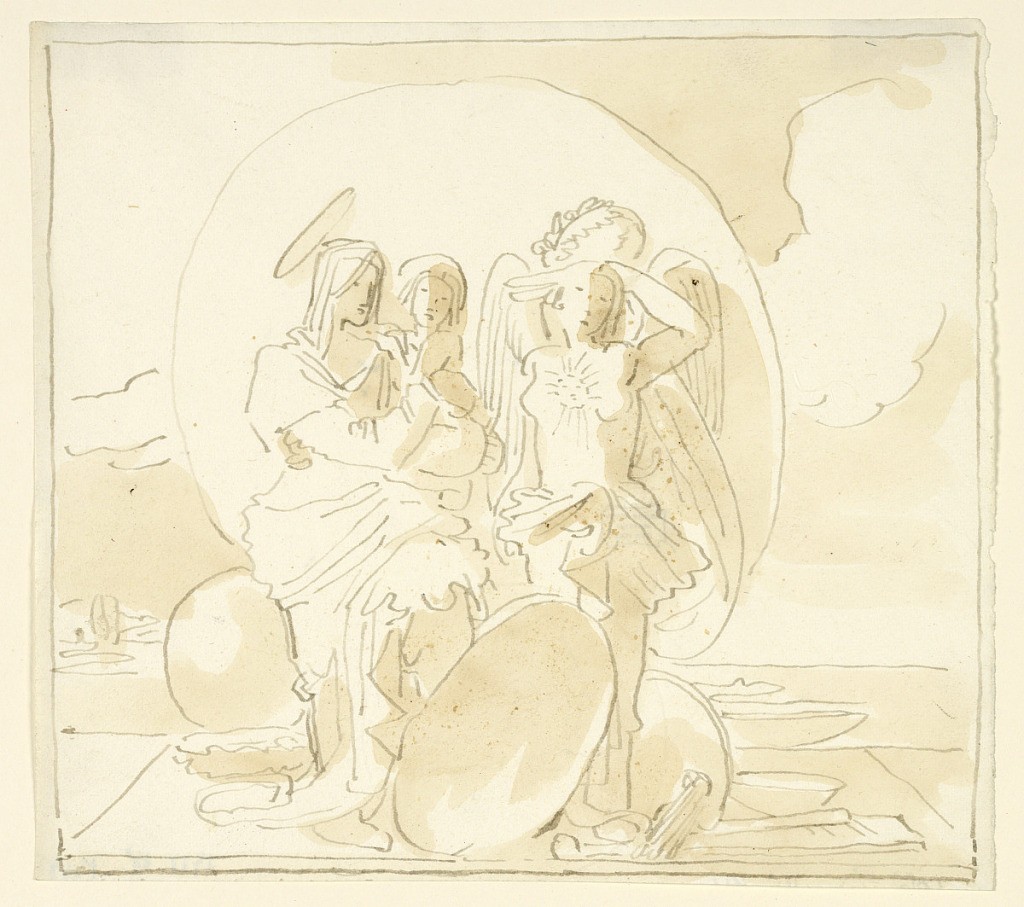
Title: Madonna and Angel
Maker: Fortunato Duranti, Italian, 1787 - 1863
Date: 1820-1850
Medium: Pin and ink, brush and light brown watercolor on paper
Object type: Drawing
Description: The standing Virgin holds the Child on her left arm. Beside her stands a girl with a sun between the breasts; she lifts a wreath from he rhead. A palette, a bowl, and other indistrinct objects are on the floor. An enormous halo forms the background of the group. Framing lines.